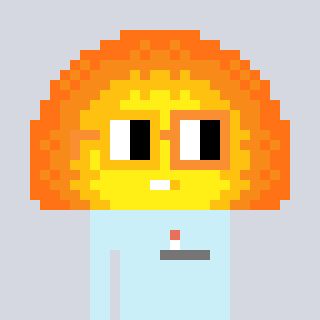
a pixel art character with square yellow and orange glasses, a sunset-shaped head and a cold-colored body on a cool background